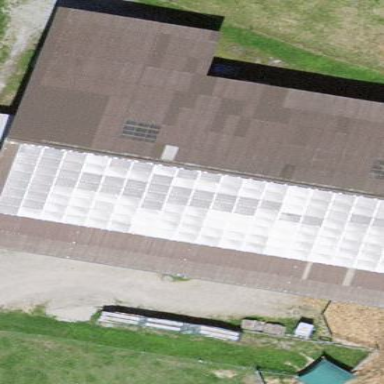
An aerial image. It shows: Barn.